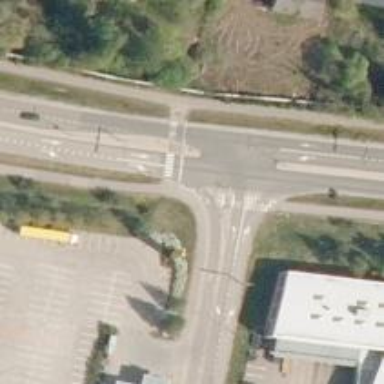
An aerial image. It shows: Uncontrolled crossing with pedestrian island.